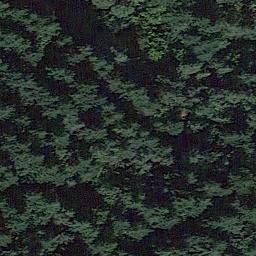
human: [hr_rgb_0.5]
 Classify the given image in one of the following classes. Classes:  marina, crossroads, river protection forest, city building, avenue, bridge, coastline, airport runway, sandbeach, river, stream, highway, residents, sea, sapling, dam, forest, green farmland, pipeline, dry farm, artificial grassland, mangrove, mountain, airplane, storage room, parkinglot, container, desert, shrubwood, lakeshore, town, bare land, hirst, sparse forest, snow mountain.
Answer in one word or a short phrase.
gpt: forest